Question: I need the variable entered by the user to look like the time , if it is not called else

'''
if message.text == ???:
bot.send_message(message.chat.id,f'Napomniu vam o trenirovke v {message.text}')
schedule.every().day.at(message.text).do(bot.send_message,message.chat.id, 'Vremia trenirovki!')
while True:
schedule.run_pending()
time.sleep(1)
else:
firts = bot.send_message(message.chat.id,f'Vy nepravil'no ukazali format vremeni, poprobuite eshche raz.')
bot.register_next_step_handler(firts, gonap)
'''
I only came up with the idea to directly write
'''
if message.text == "%Y-%m"
'''
,but this did not give any result
Thank you so much for your help.
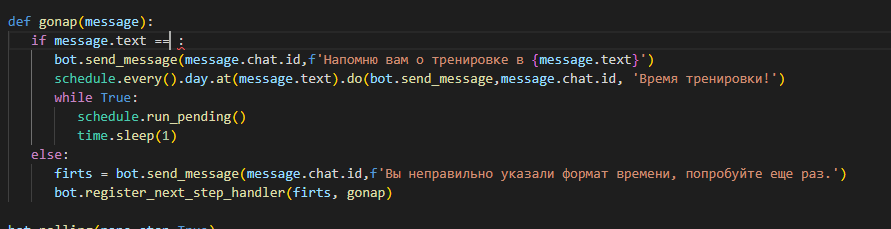
Answer: You can use <URL>
'''
from datetime import datetime
my_date_1 = "15:25"
my_date_2 = "25:25"
try:
datetime.strptime(my_date_1, "%H:%M")
print(True)
except ValueError:
print(False)
try:
datetime.strptime(my_date_2, "%H:%M")
print(True)
except ValueError:
print(False)
'''
Output:
'''
True
False
'''
So your code will be something like this:
'''
try:
datetime.strptime(message.text, "%H:%M")
bot.send_message(message.chat.id,f'Napomniu vam o trenirovke v {message.text}')
schedule.every().day.at(message.text).do(bot.send_message,message.chat.id, 'Vremia trenirovki!')
while True:
schedule.run_pending()
time.sleep(1)
except ValueError:
firts = bot.send_message(message.chat.id,f'Vy nepravil'no ukazali format vremeni, poprobuite eshche raz.')
bot.register_next_step_handler(firts, gonap)
'''